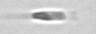
Label: flagellate_morphotype3